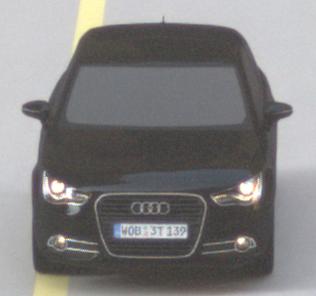
Make: Audi
Model: A1 Sportback 1.2 TFSI
Detailed model: A1 (8X) Sportback
Model produced from: 2012/03
Model produced until: 2014/11
Doors: 5
Color: black
Road condition: dry road
Daytime: morning or afternoon
Contrast: medium contrast